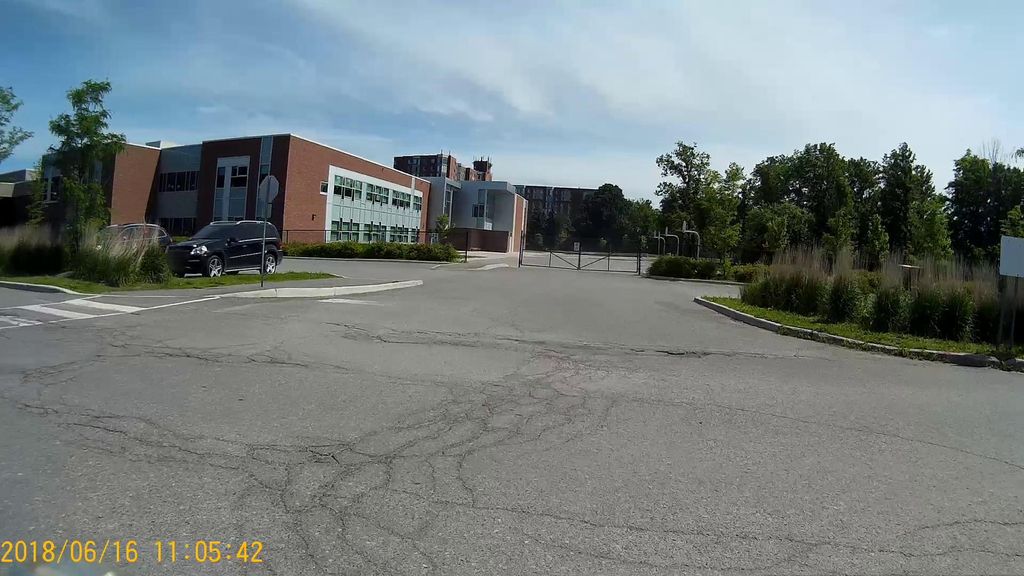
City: ottawa-gatineau